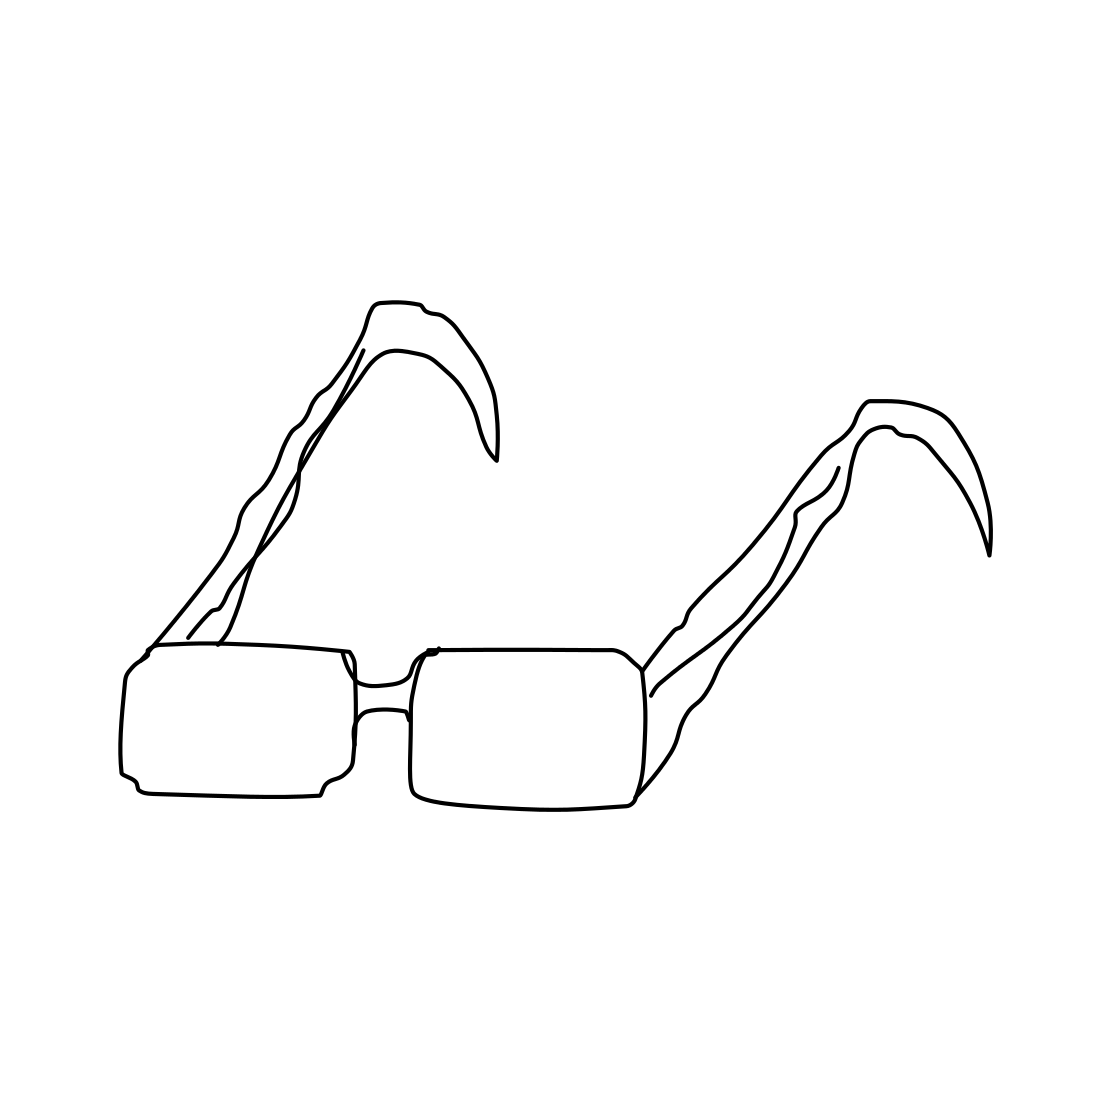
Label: eyeglasses